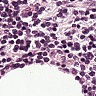
Metastatic tissue present: no